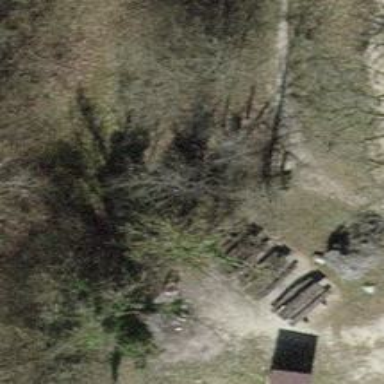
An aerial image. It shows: Picnic table located in leisure land area.